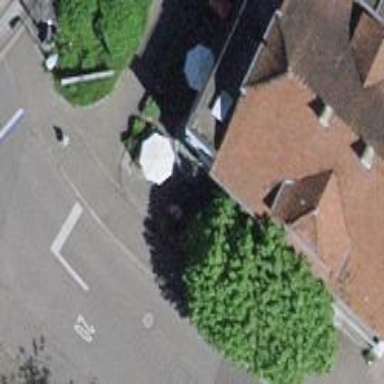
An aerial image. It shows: Restaurant.